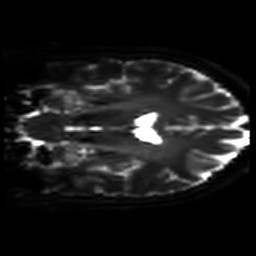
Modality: DWI
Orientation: coronal
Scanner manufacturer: philips
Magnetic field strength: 7 T
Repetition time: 9.612 s
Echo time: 0.073 s